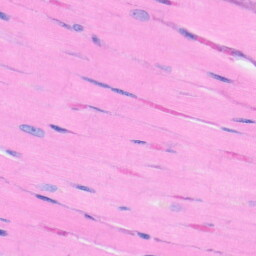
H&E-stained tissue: Heart